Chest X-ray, PA view. Patient: 14 years old, sex F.
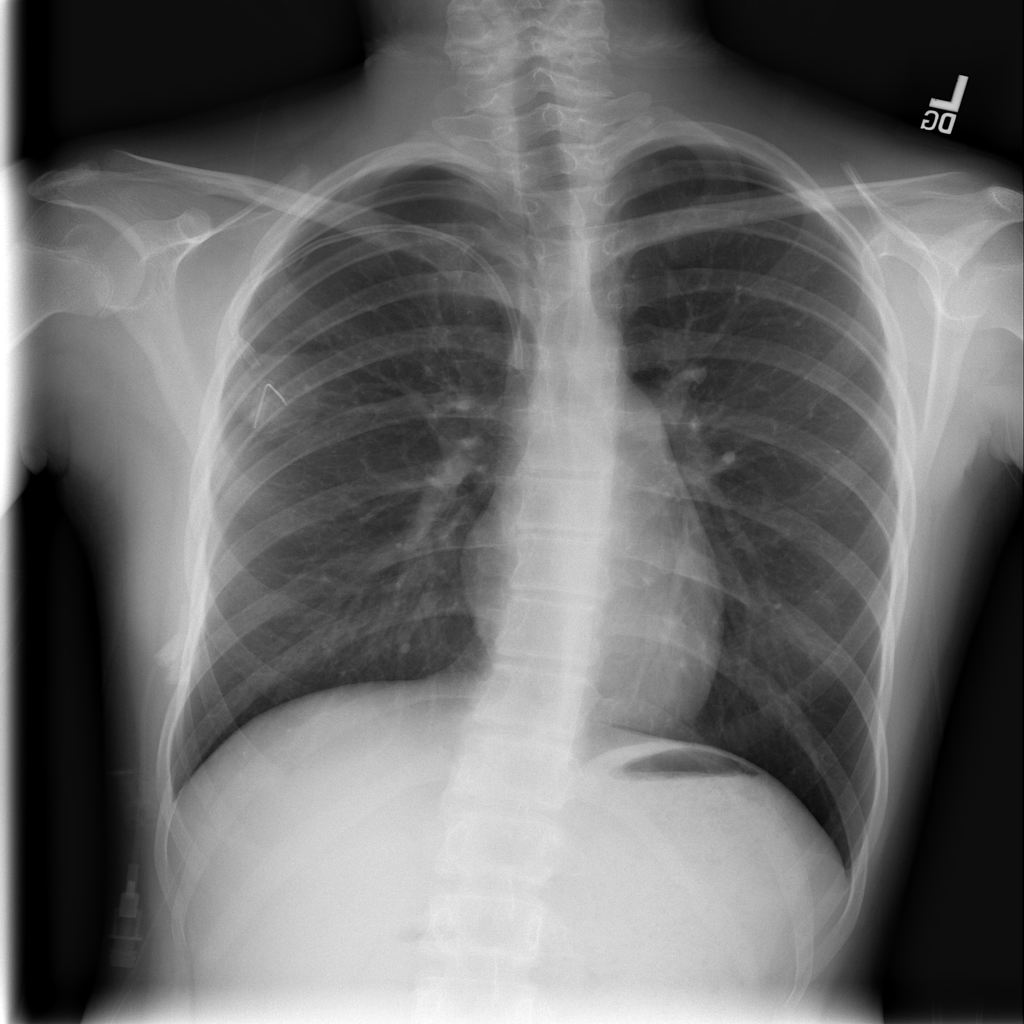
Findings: No Finding